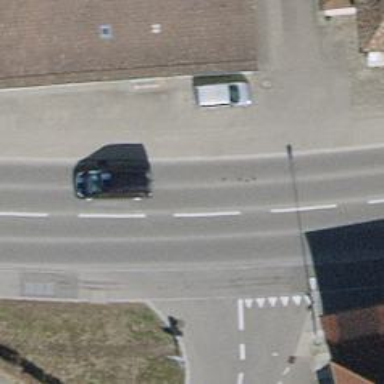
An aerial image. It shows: Residential road with asphalt surface and no sidewalks.